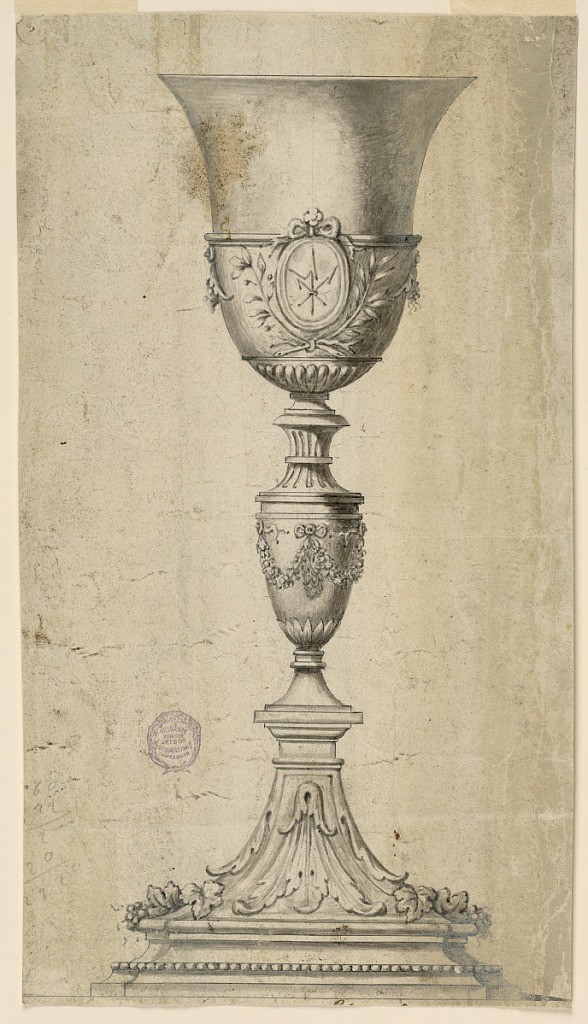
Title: Design for a Chalice
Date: ca. 1800
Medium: Graphite, pen and ink, brush and wash on paper
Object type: Drawing
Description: A richly decorated vase stands upon a pedestal in the scheme of a pedestal upside down. On top stands a cup, with a bossed bottom. An oval medallion with the three nails suspended from a bowknot over two crossed boughs, in a band. At bottom left, an accounting in pencil.